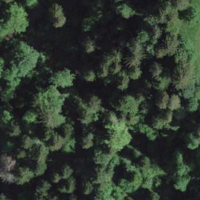
EUNIS habitat code: 44
Species observed at this site:
Geranium robertianum
Geum rivale